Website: home-depot
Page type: customer-info-address
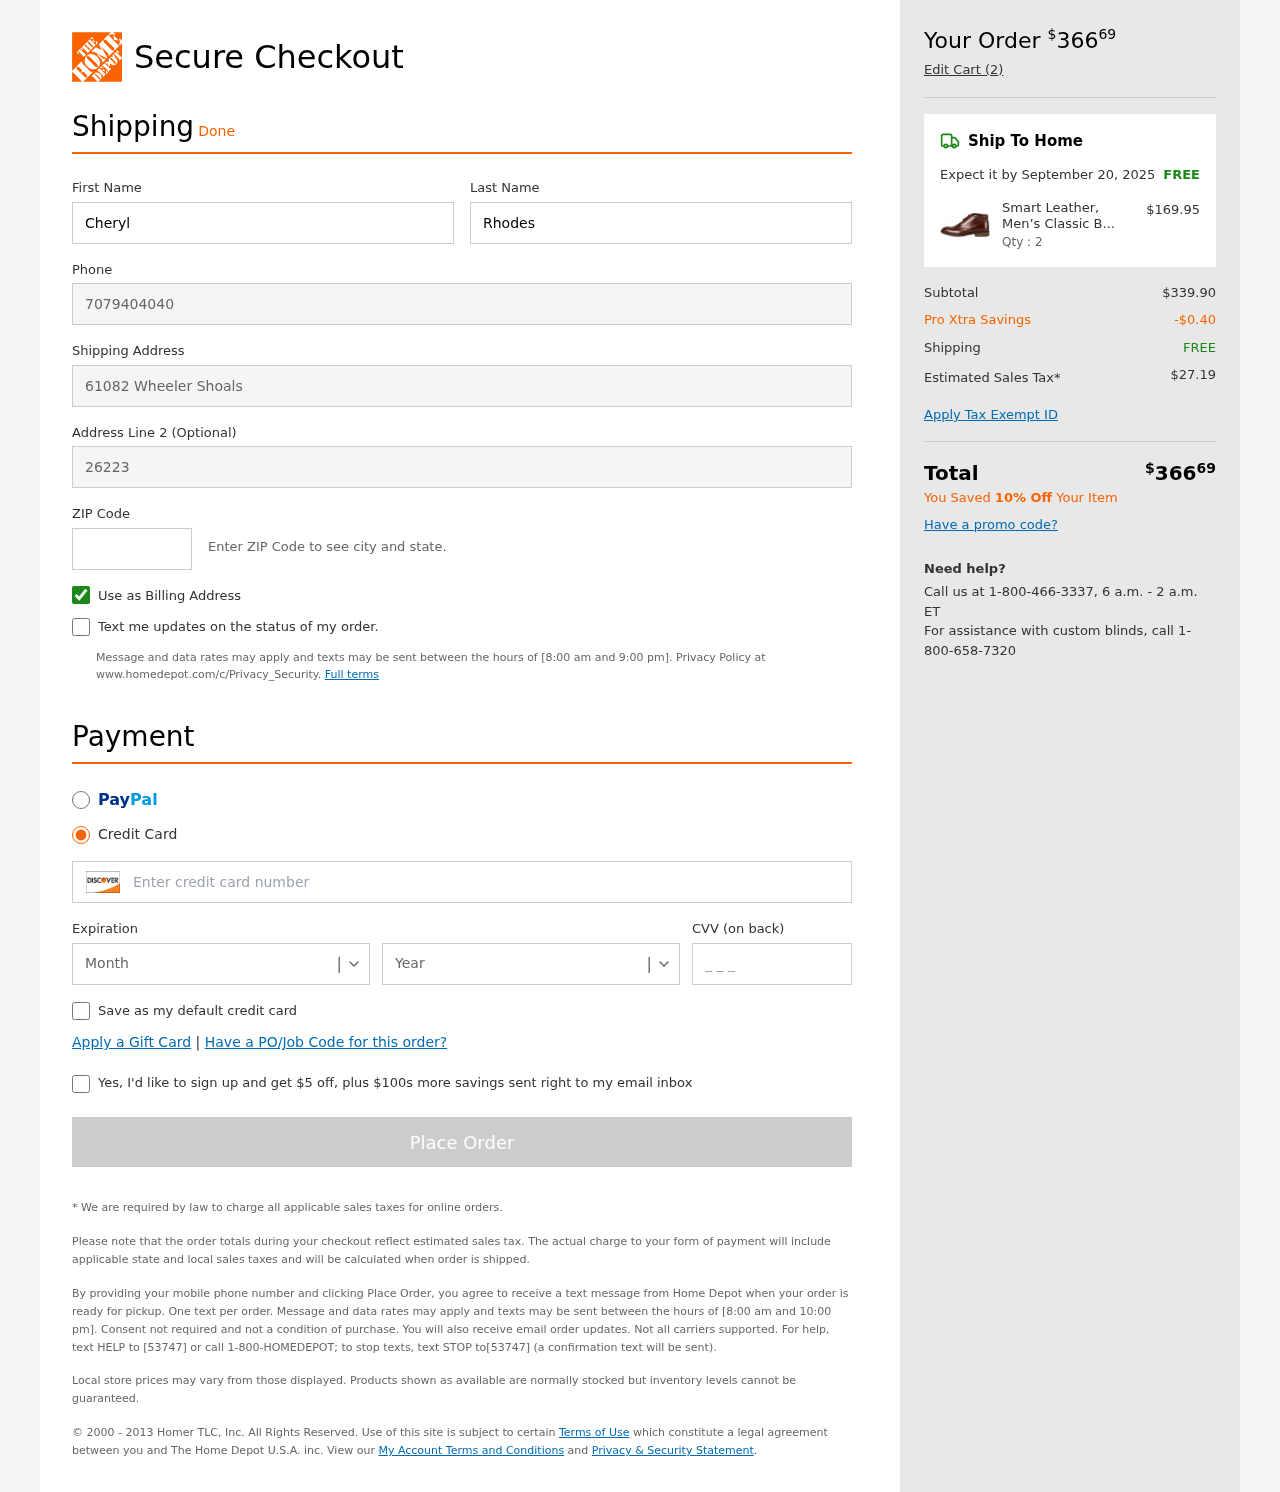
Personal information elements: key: PII_CARD_CVV
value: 853
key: PII_CARD_EXPIRY_MONTH
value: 04
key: PII_CARD_EXPIRY_YEAR
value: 29
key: PII_CARD_NUMBER
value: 6011 5774 2510 4396
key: PII_FIRSTNAME
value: Cheryl
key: PII_LASTNAME
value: Rhodes
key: PII_PHONE
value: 7079404040
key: PII_POSTCODE
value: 97320
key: PII_STREET
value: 61082 Wheeler Shoals
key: PII_STREET2
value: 26223 Rebecca Stream
Product elements: key: PRODUCT1_NAME
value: Smart Leather, Men’s Classic Boots
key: PRODUCT1_PRICE
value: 169.95
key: PRODUCT1_QUANTITY
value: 2
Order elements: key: ORDER_TOTAL
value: $36669
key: ORDER_NUM_ITEMS
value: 2
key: ORDER_DELIVERY_DATE
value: September 20, 2025
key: ORDER_SHIPPING_COST
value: FREE
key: ORDER_SUBTOTAL
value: $339.90
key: ORDER_DISCOUNT
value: -$0.40
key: ORDER_SHIPPING_COST2
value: FREE
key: ORDER_TAX
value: $27.19
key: ORDER_TOTAL2
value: $36669
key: ORDER_SAVINGS_MESSAGE
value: You Saved 10% Off Your Item